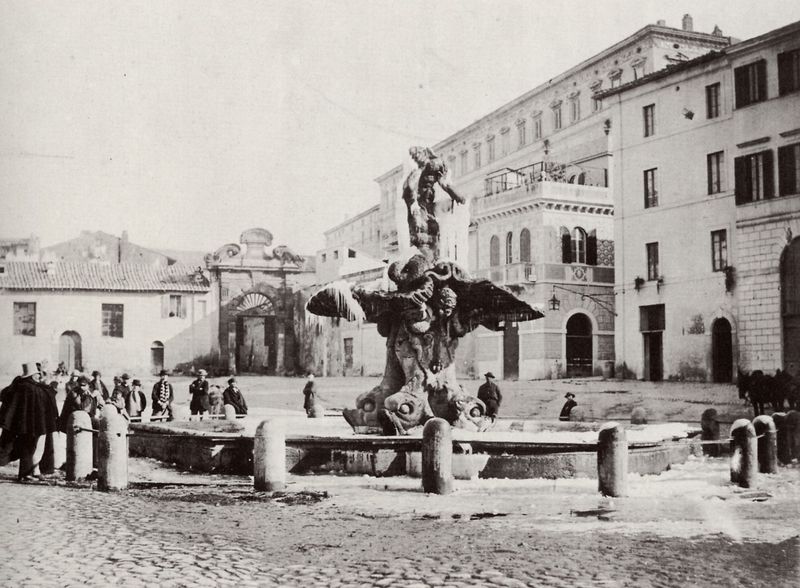
Titel: Piazza Barberini
Künstler: Altobelli
Standort: Rom
Institution: Sammlung Piero Becchetti
Schlagwörter: dunkel, himmel, mann, schatten, wasser, weiß, frauen, menschen, stadt, femmes, fenster, frau, grau, hell, hut, hüte, lampe, laterne, licht, männer, pfeiler, schwarz, straße, symbol, terasse, dach, eis, gebäude, haus, schnee, weg, gesellschaft, herren, versammlung, zylinder, alt, wand, architektur, barock, stein, steine, herr, schauen, häuser, nass, sonne, boden, figur, mantel, kind, personen, zilinder, brunnen, esel, kamin, pferd, pferde, bassin, engel, skulptur, springbrunnen, statue, balkon, terrasse, pfütze, ecke, ansicht, bogen, fassade, fassaden, gasse, italien, ort, passanten, pflaster, zuschauer, dorf, dächer, giebel, mauer, grenze, backstein, winter, platz, france, homme, durchgang, geländer, granit, tor, balkone, pfosten, foto, fotografie, photographie, eingang, italie, village, passant, stockwerk, torbogen, himmeö, denkmal, becken, schwarz-weiss, blanc, noir, gehweg, kopfsteinpflaster, pflastersteine, chapeau, schlange, rom, photo, fisch, maison, rosette, rundbögen, bürgerlich, fontaine, fontäne, muschel, mediterran, femme, lumière, ombre, fotographie, herkules, soleil, ciel, cheval, fische, eau, römisch, monument, ville, toskana, ahus, sizilien, umhand, dorfplatz, stempen, maisons, poller, enfant, mehreck, porte, toit, quelle, hochhaus, palais, sehenswürdigkeit, fenetres, freiraum, begrenzung, basin, ange, cape, speyer, sculpture, froid, delfine, delphine, histoire, häser, gens, public, rassemblement, englische landschaft, baroque, glace, bernini, neptun, monstre, brunnenfigur, laokoon, bernin, portail, groupe, brunnenbecken, noir et blanc, hommes, rome, passants, verschnörkelt, bite, triton, marbre, berühmt, boller, firgu, piazza navone, place navone, quatre vents, trevi, wölfflin, habitation, rue, villa, immeuble, centre, ane, neptune, florence, vie, barriere, batiment, batiments, immeubles, foule, plaza, place, personnage, neptin, pavé, tritone, barique, xixe, journée, dauphin, dauphins, piétons, pavés, toulouse, di fiori, coquille, brtunnen, personne, 19e, noir et blans, firenze, roma, piazza, conque, vie quotidienne, haut-de-forme, gel, pilliers, plce, regroupement, sirène, rie, scupture, ensoleillé, pavet, trévise, tritons, scuptures